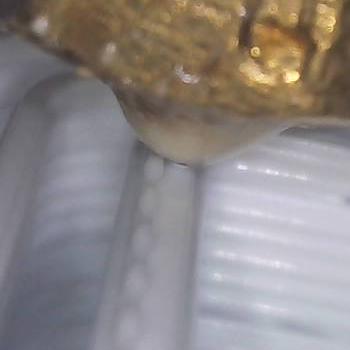
Flow rate: 59%